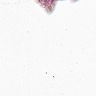
Metastatic tissue present: no